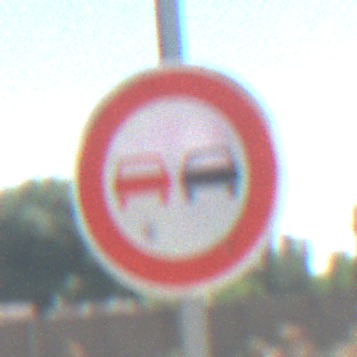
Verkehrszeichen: Ueberholverbot
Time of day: Midday
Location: Outdoor (Nature)
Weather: Clear
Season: NotSpecified
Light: Natural